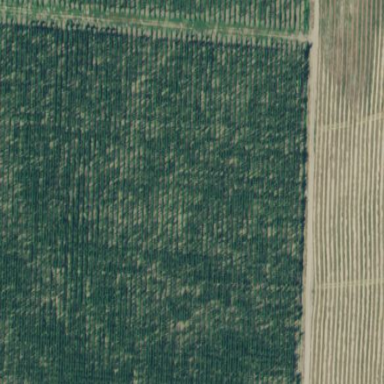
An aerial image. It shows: Orchard.